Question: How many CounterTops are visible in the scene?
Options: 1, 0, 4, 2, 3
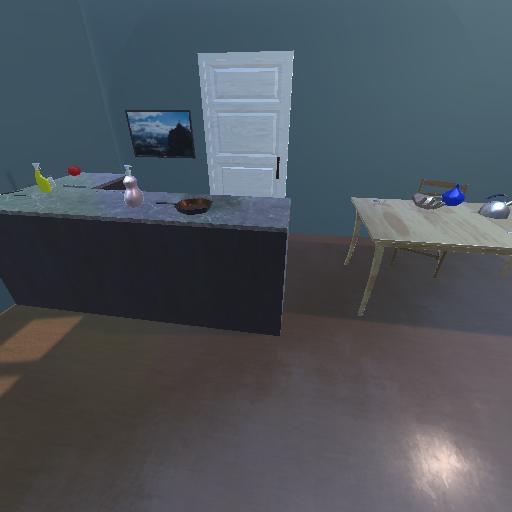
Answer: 1